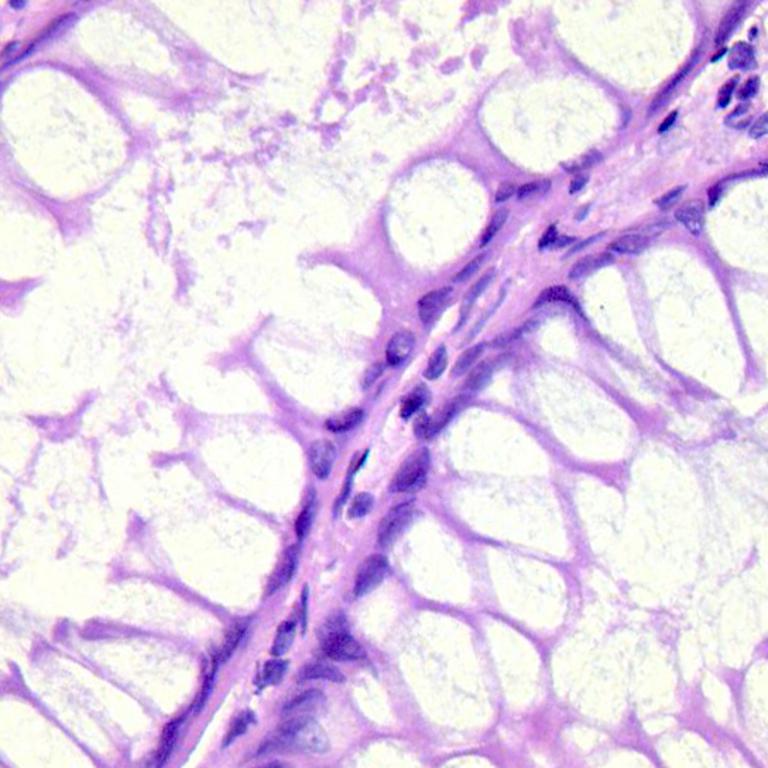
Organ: colon
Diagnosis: benign